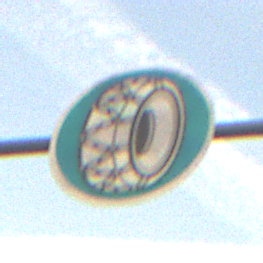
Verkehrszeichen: SchneekettenVorgeschrieben
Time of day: SunriseSunset
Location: Outdoor (Nature)
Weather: PartlyCloudy
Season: NotSpecified
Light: Natural